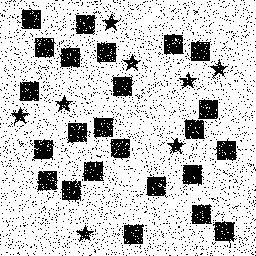
Squares: 24
Triangles: 0
Stars: 8
Total shapes: 32